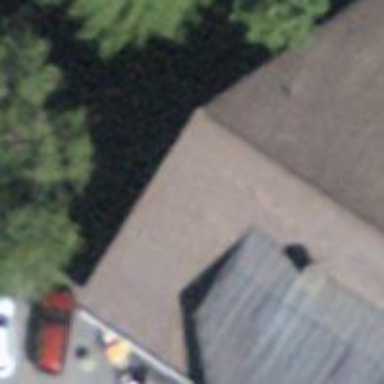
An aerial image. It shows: Cafe.